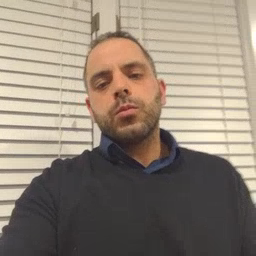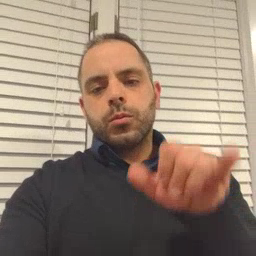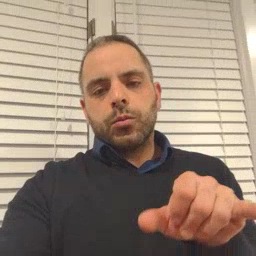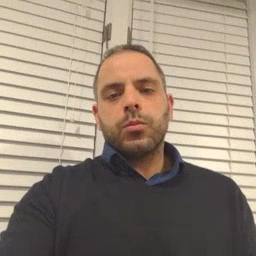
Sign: stay